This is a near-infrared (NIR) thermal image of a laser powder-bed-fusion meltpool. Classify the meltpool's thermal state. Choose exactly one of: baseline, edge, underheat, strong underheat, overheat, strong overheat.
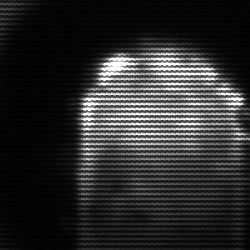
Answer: baseline